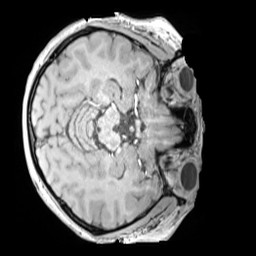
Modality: MP2RAGE
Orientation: axial
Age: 12
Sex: female
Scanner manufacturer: siemens
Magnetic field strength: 3 T
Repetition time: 4 s
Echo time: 0.00303 s